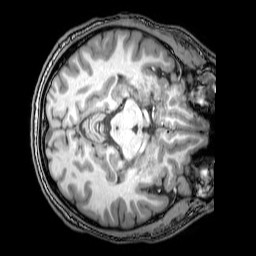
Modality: T1w
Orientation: axial
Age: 21
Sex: male